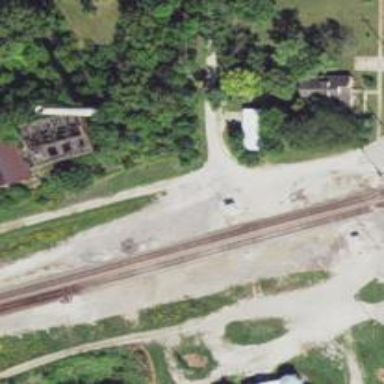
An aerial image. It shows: Railway crossover.